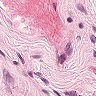
Metastatic tissue present: no